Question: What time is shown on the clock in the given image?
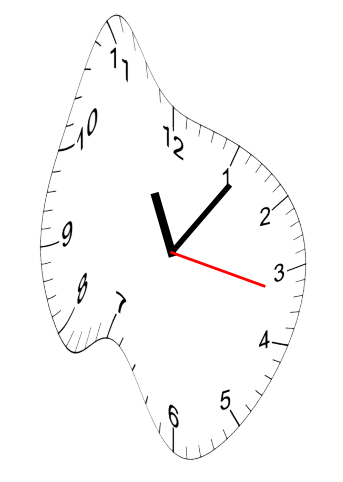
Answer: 11:06:17